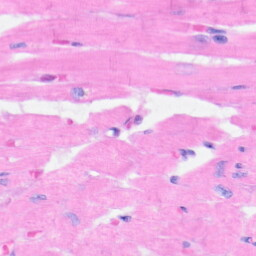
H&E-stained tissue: Heart